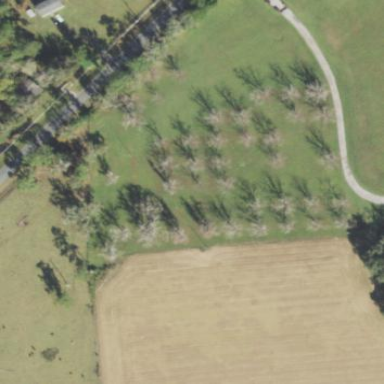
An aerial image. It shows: Orchard.